Interaction volume radius: 5 \u00c5
Interaction volume height: 10 \u00c5
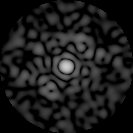
Disorder parameter: 0.7976